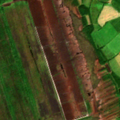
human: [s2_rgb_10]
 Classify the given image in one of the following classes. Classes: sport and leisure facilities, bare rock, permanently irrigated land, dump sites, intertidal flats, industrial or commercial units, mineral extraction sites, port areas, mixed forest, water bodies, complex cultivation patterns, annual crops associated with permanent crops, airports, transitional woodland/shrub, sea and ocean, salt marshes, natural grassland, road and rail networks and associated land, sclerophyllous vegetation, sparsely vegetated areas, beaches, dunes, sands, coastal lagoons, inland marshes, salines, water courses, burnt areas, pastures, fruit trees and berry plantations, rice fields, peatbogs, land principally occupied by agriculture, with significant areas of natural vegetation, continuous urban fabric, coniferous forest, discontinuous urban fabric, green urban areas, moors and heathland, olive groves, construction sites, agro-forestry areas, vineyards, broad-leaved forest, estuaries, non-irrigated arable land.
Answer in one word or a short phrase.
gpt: complex cultivation patterns, mixed forest, transitional woodland/shrub, peatbogs